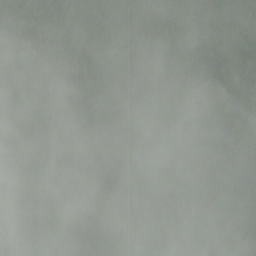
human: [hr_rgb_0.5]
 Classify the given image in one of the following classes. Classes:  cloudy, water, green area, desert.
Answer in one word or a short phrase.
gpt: cloudy